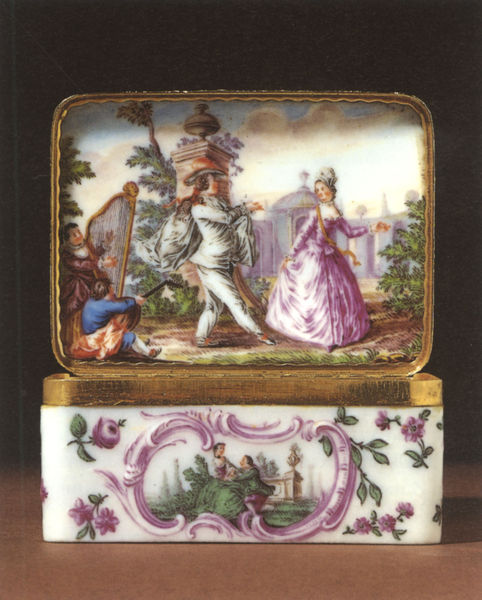
Titel: Tabatiere mit Szene der Comedia dell’Arte (Tanz des Pulcinell mit Colombine) und Watteauszenen
Institution: Privatbesitz
Schlagwörter: baum, himmel, mann, wolken, blumen, bunt, frau, kleid, gebäude, haus, malerei, tanz, barock, paar, musik, musiker, tanzen, rokoko, rosa, garten, liebe, jungen, romantik, junge, deckel, gefäß, porzellan, schreiten, tempel, laute, schatulle, harfe, kästchen, emaille, lauter